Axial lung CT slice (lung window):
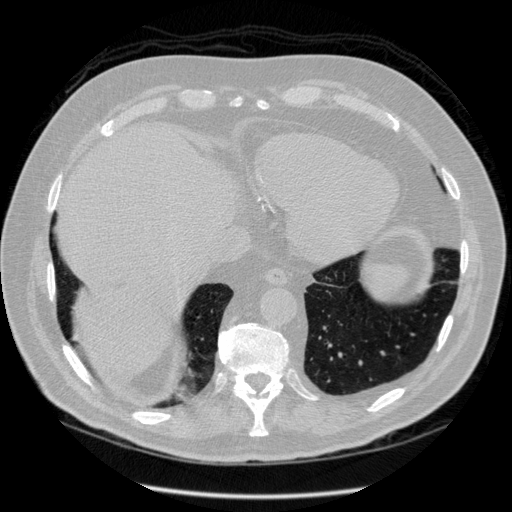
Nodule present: no